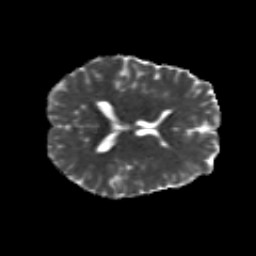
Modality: MD
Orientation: axial
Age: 25
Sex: female
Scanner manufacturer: siemens
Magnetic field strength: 3 T
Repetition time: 8.8 s
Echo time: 0.085 s